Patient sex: M
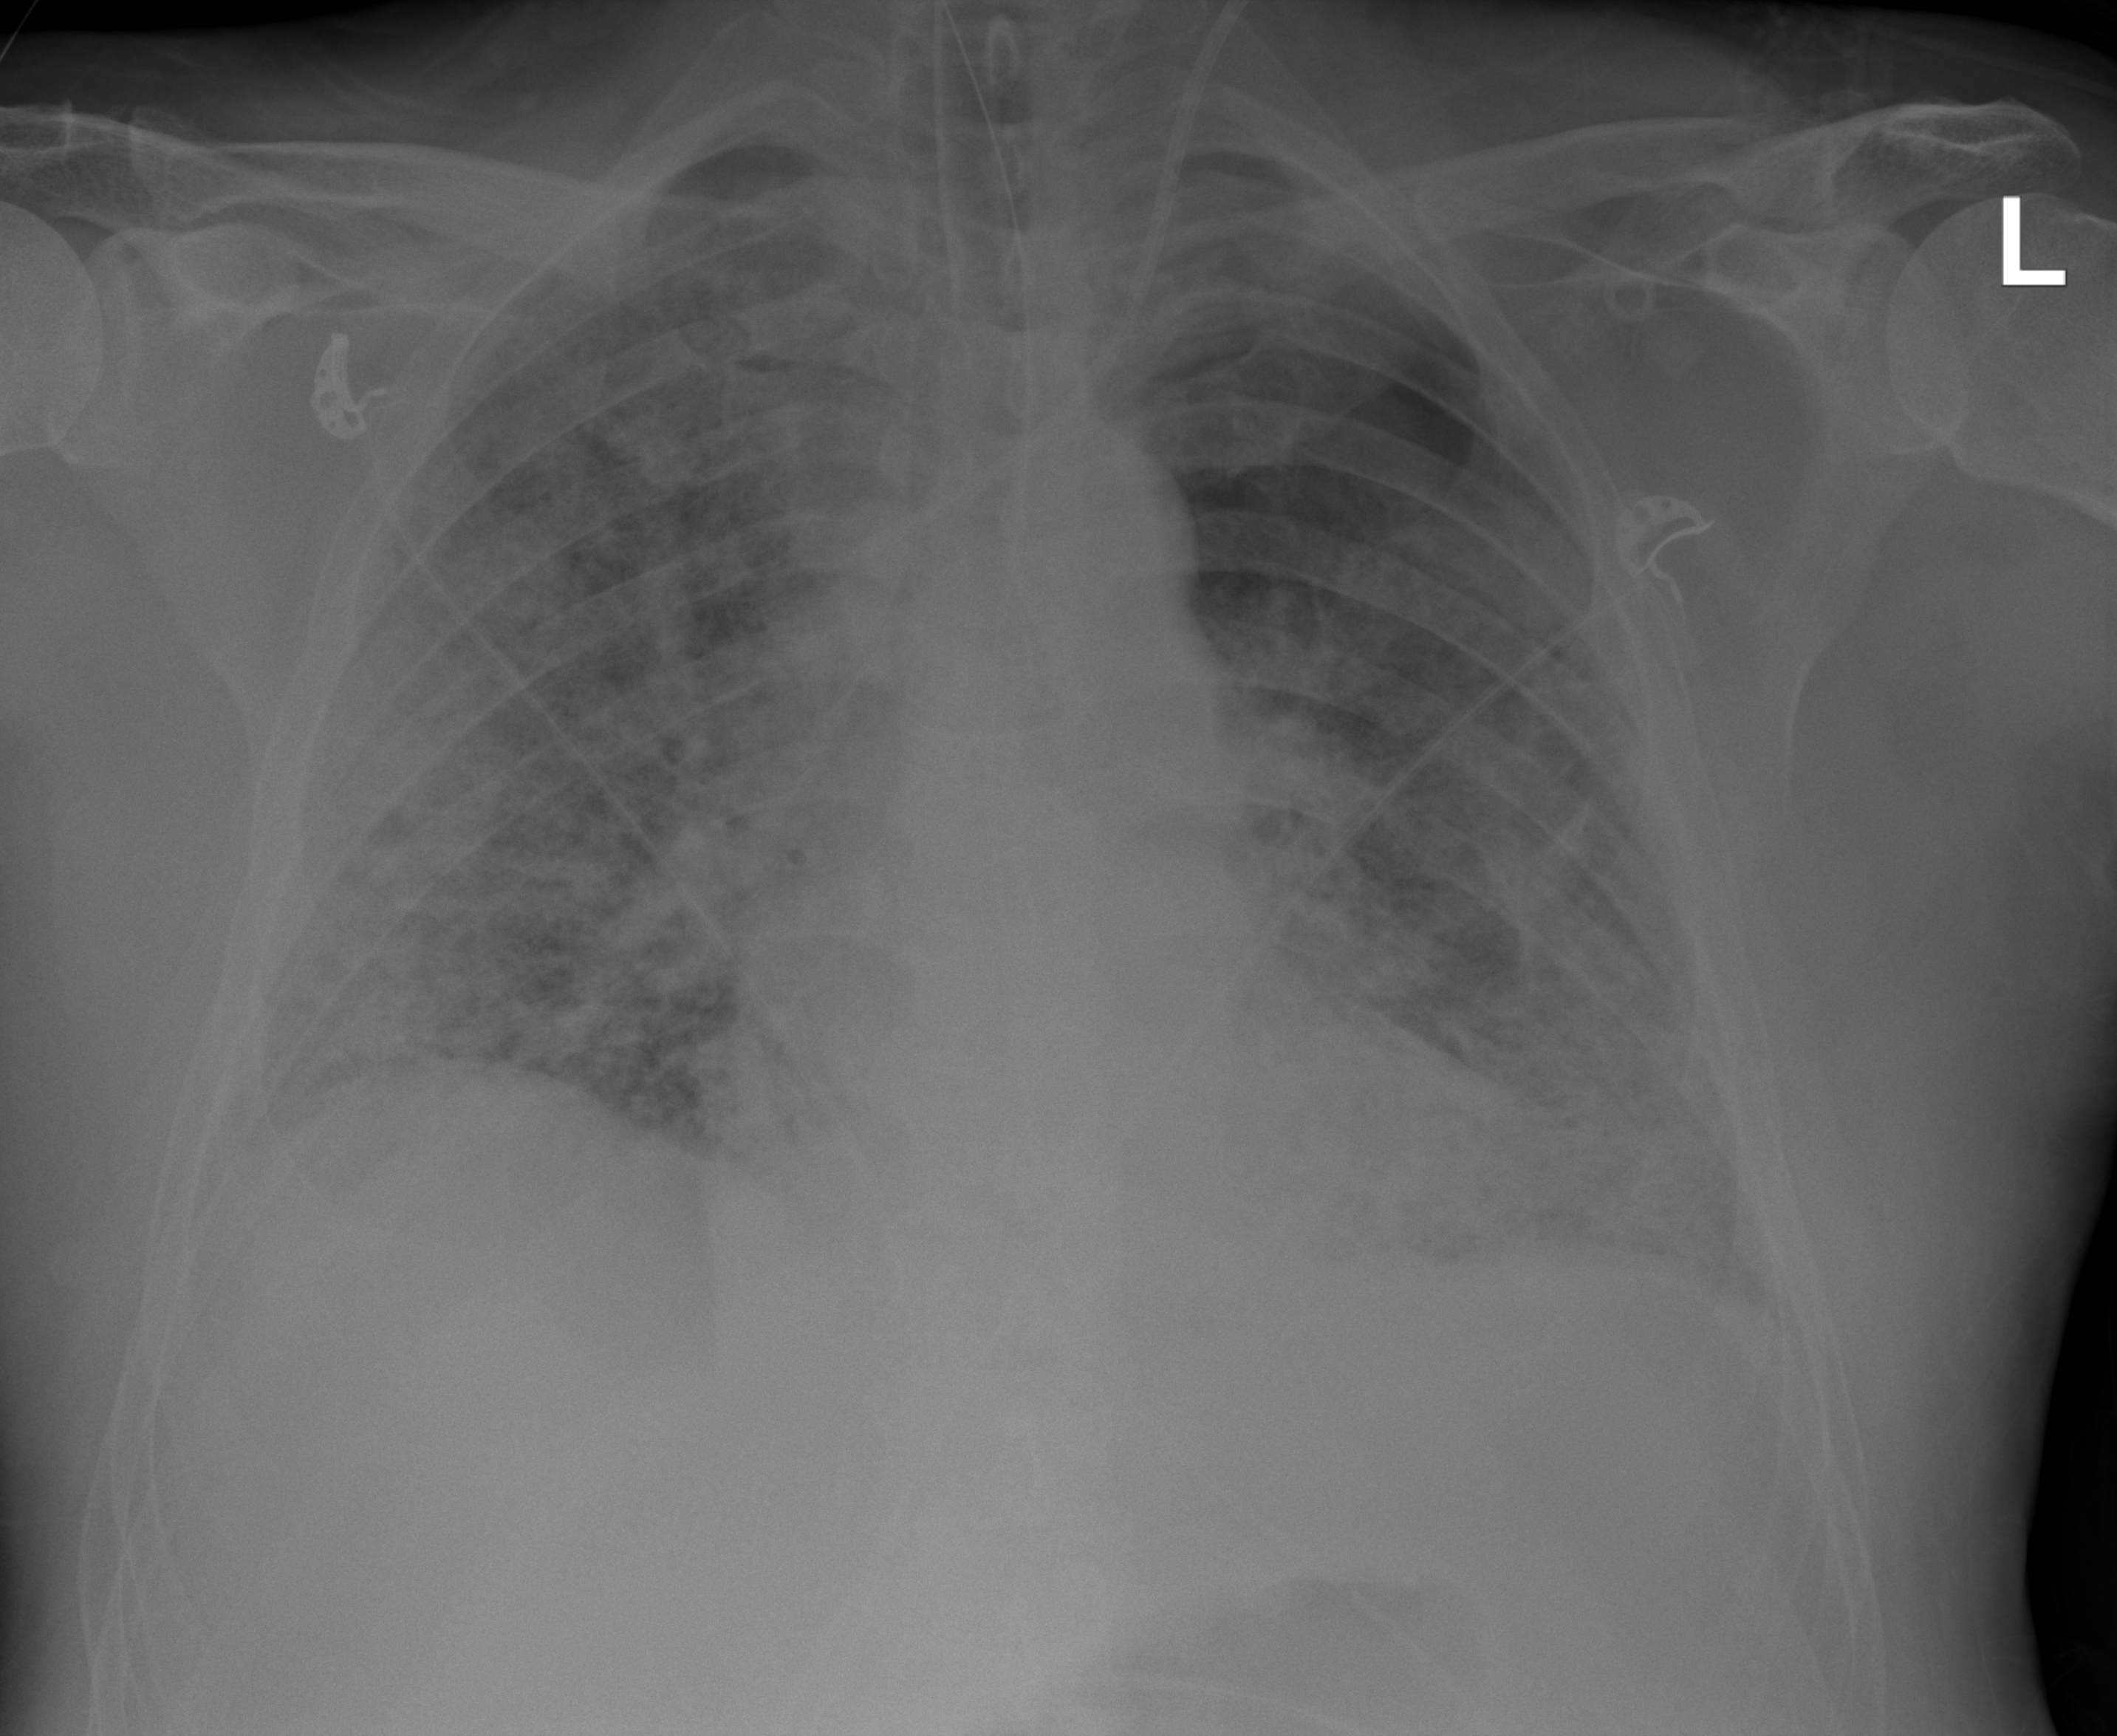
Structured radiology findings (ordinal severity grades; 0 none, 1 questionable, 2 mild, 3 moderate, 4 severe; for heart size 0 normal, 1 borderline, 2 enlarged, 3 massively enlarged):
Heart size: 1
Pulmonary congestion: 2
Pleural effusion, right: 2
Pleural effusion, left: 1
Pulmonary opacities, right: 3
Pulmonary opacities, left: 2
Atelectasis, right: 2
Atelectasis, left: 2